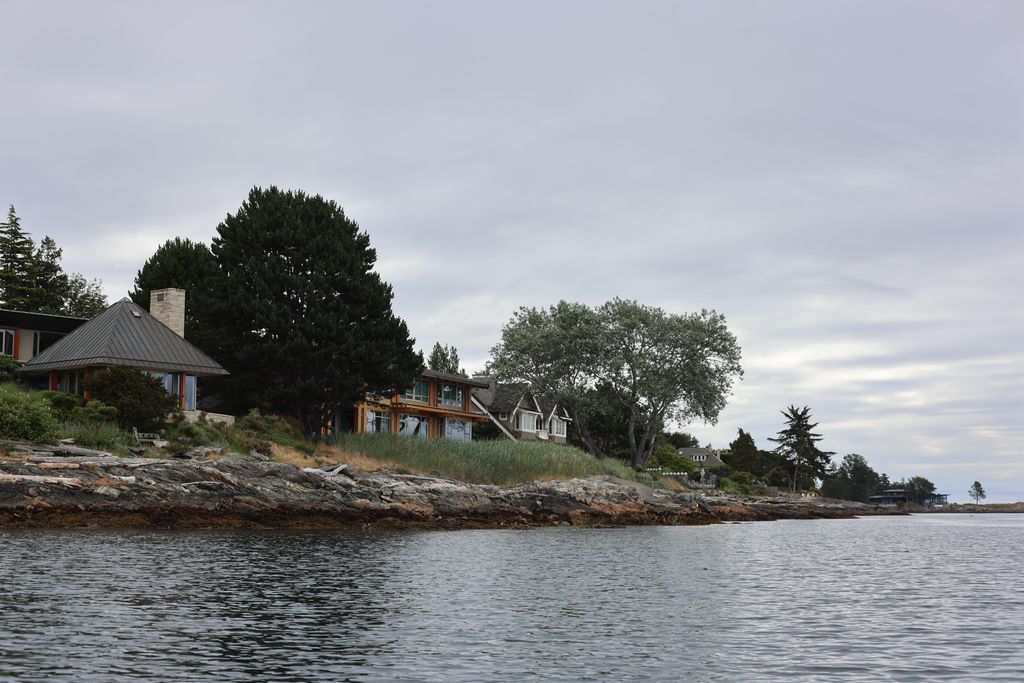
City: victoria